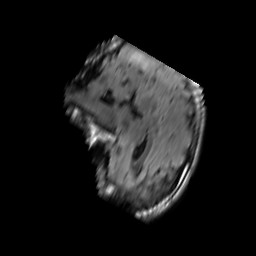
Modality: FLAIR
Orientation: sagittal
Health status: ill
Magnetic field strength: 3 T